Question: I have a group and sometimes details are coming in one page and the sub total alone coming in a new page which I don't want.
Please suggets how to do
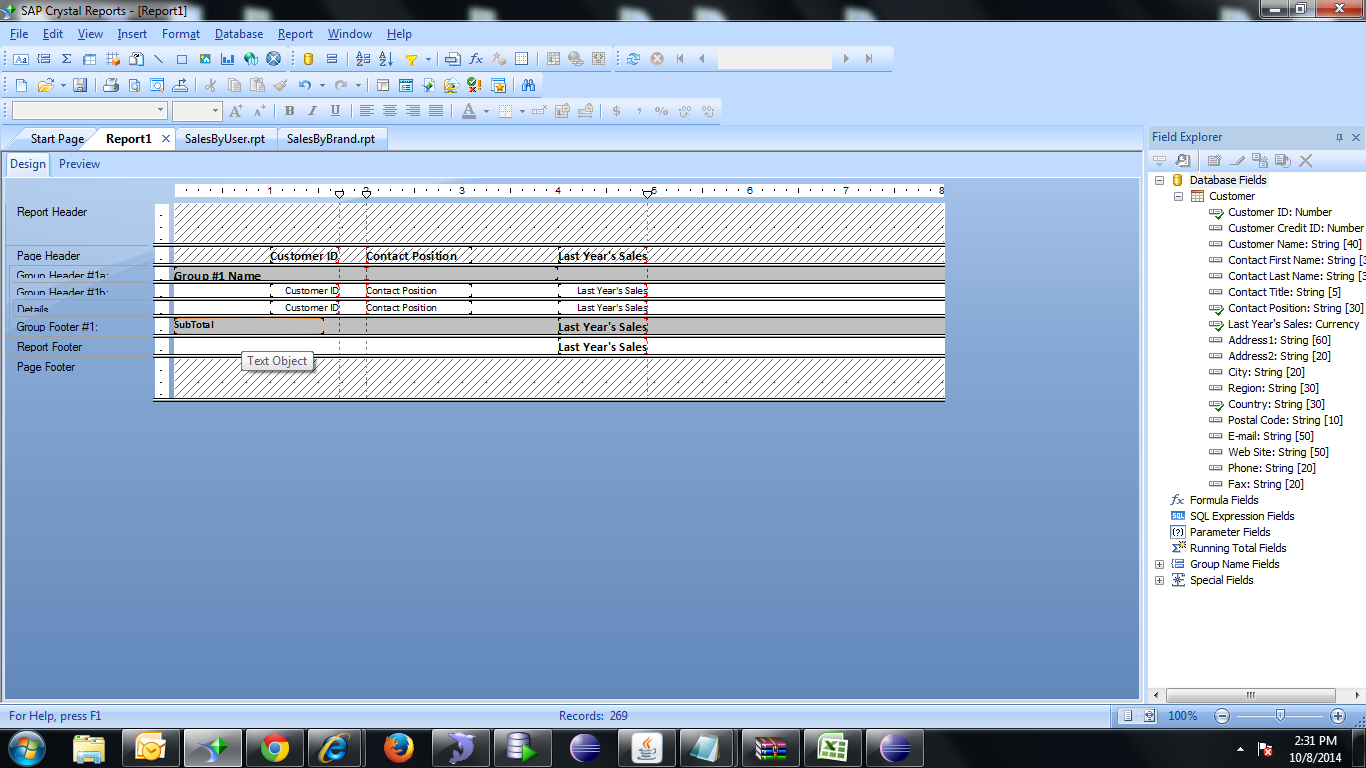
Answer: Use the keep group toguether option. Here is a tutorial : <URL>